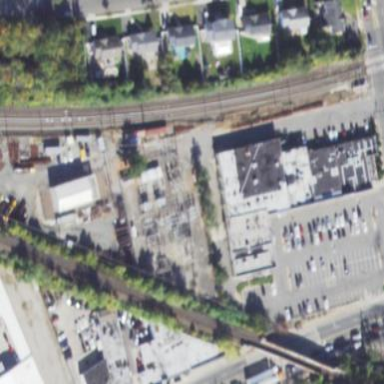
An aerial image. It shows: Power substation.